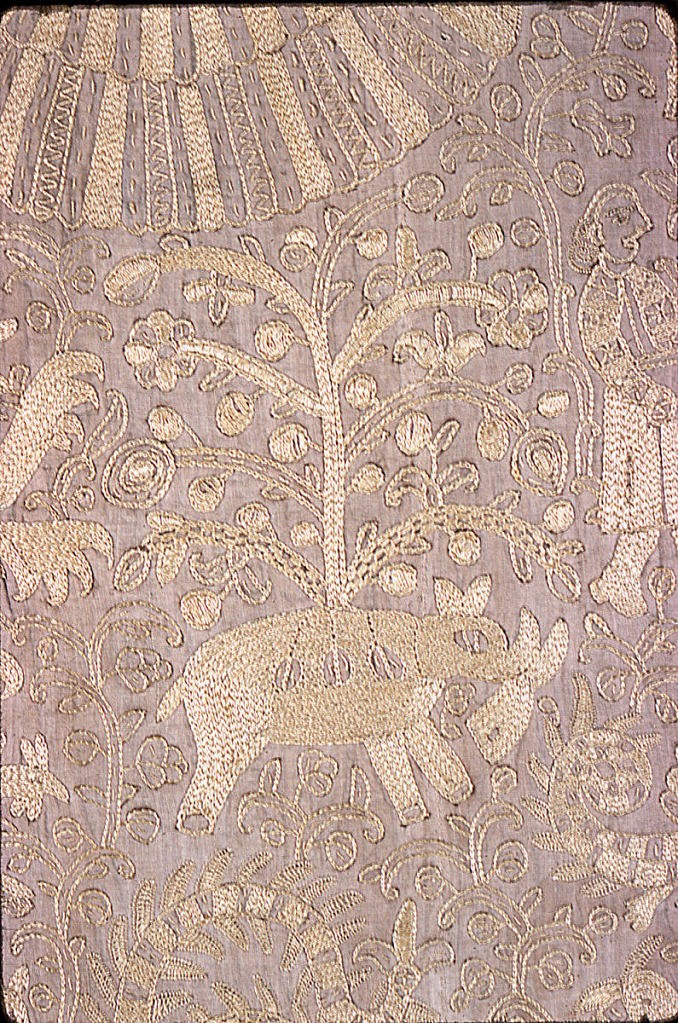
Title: Panel
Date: early 17th century
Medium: linen, silk. Technique: embroidery on plain weave. Stitches include: chain, satin, button hole,detached button hole, "figure 8" and others.
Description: Embroidered cover, yellow silk on natural linen.  Double headed eagle in center plus same in four corners. The eagles are incorporated into a pattern which can be quartered containing a European horse and rider holding a sword, hunter on foot with gun, exotic beasts, domestic and wild animals, fish, crabs and trees.  At top and bottom on the center line is a vase with flowers. Border: symmetrical repeat of a bird and flowering plant with double headed eagle in a square in each corner. Guard stripe: symmetrical repeat of a curving vine hooked into an oval ring. Fringe attached all around.